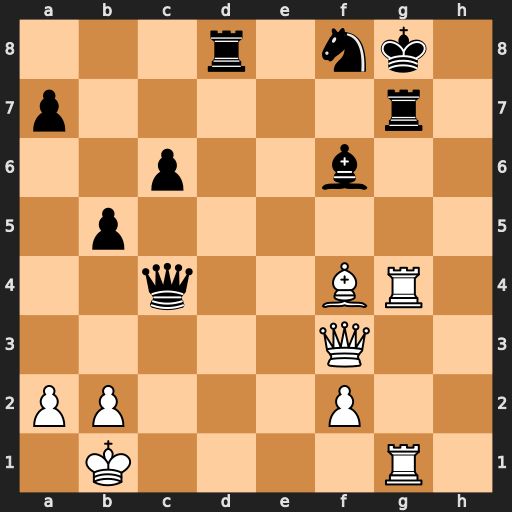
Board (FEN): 3r1nk1/p5r1/2p2b2/1p6/2q2BR1/5Q2/PP3P2/1K4R1
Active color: w
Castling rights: -
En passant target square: -
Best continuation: Bh6 Rxg4 Rxg4+ Qxg4 Qxg4+